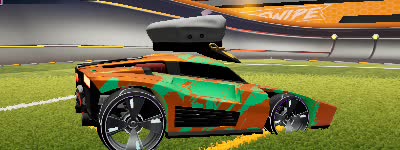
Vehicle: breakout